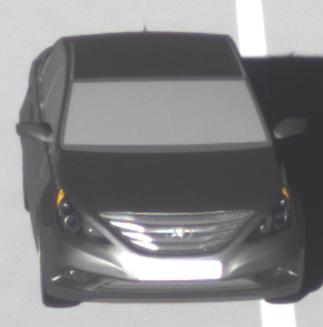
Make: Hyundai
Model: Sonata
Detailed model: Gen. 6 YF
Model produced from: 2009
Model produced until: 2016
Doors: 4
Color: gray
Road condition: dry road
Daytime: morning or afternoon
Contrast: high contrast